Field crop: maize
Growth stage: 2
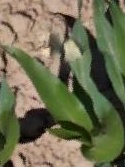
Species: maize